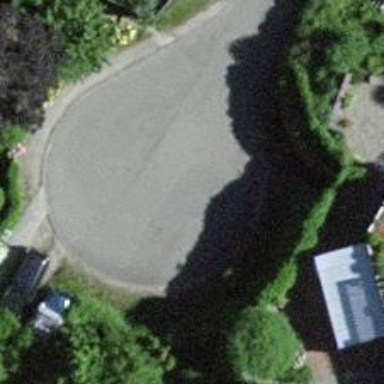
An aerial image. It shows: Turning circle on the road.